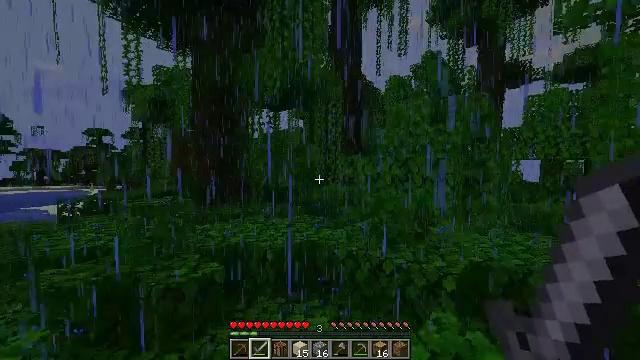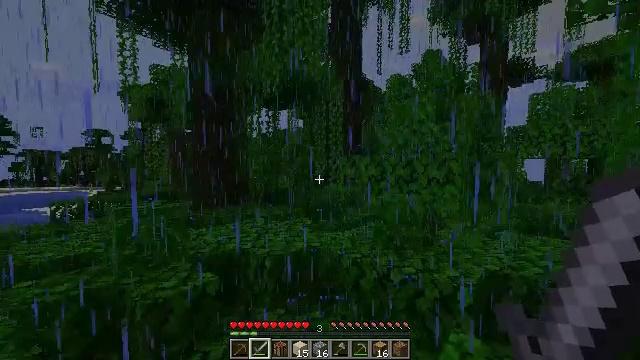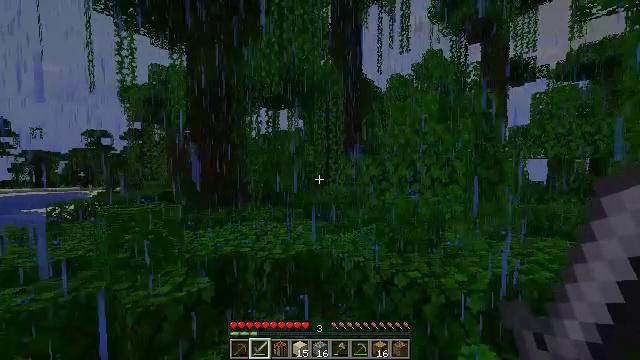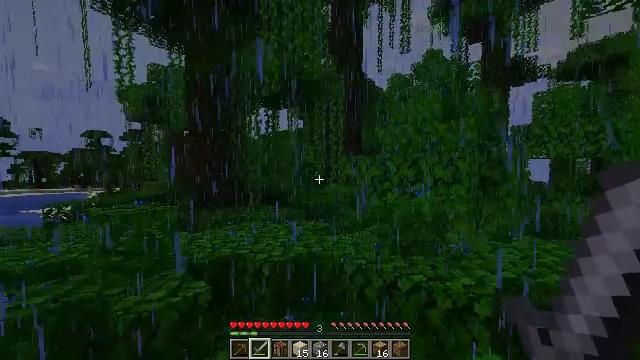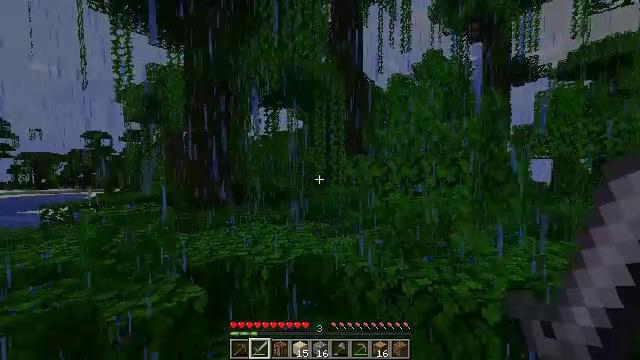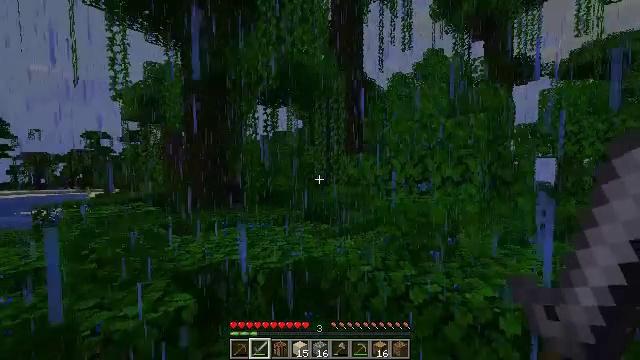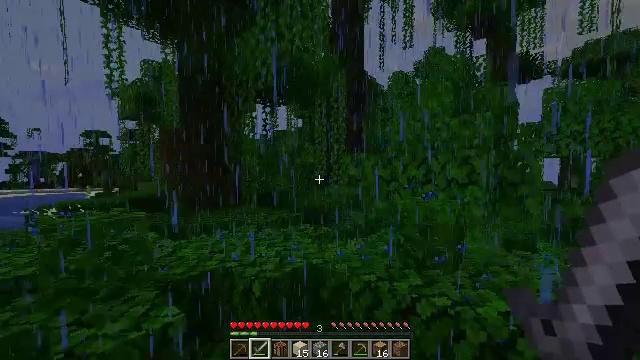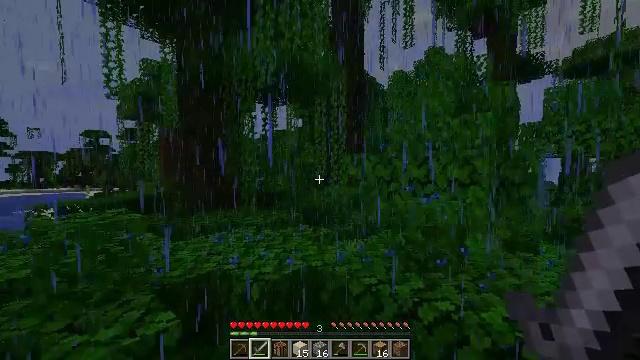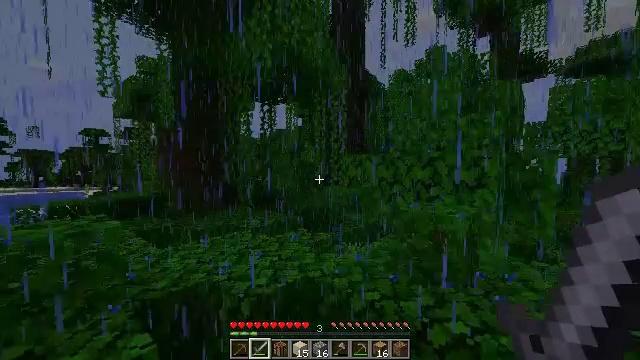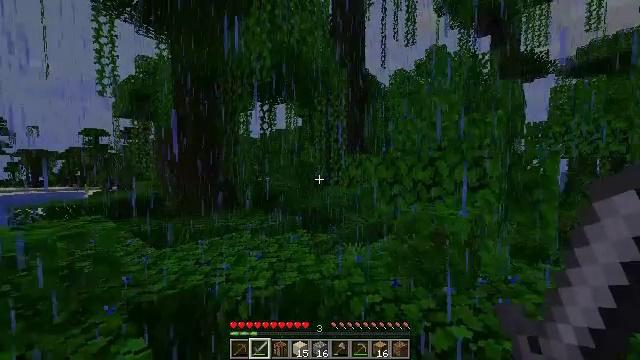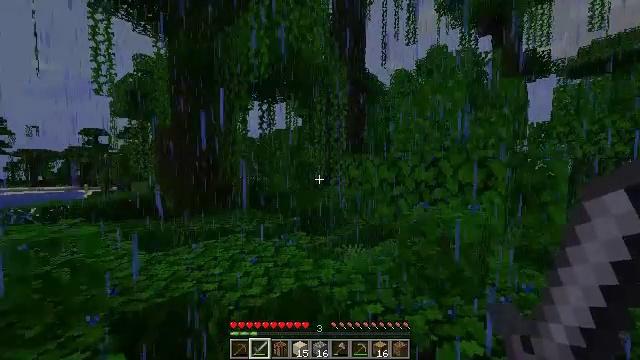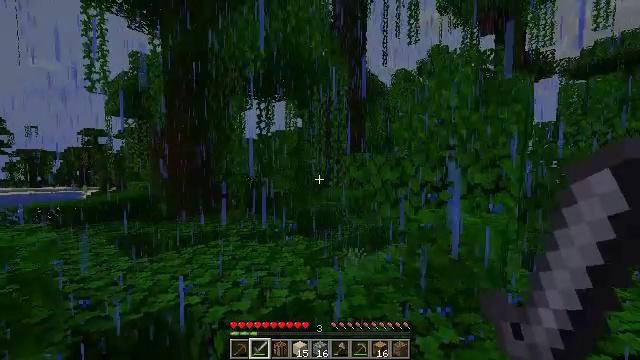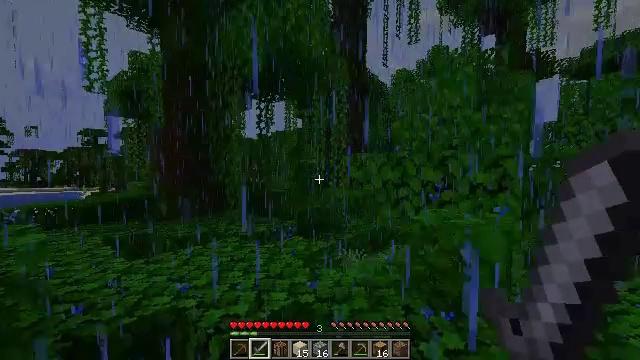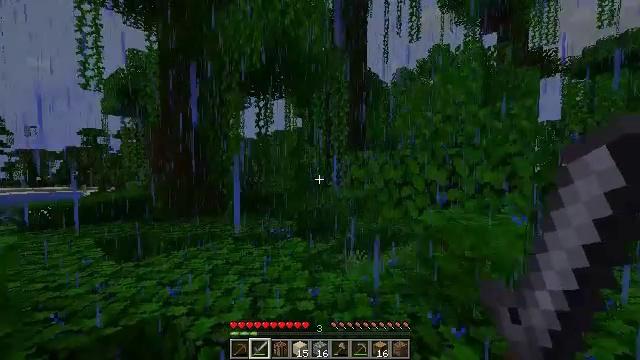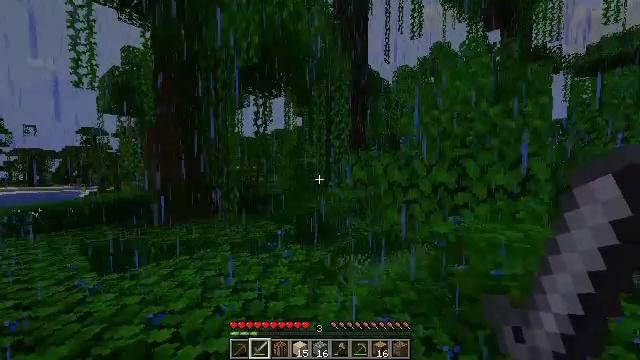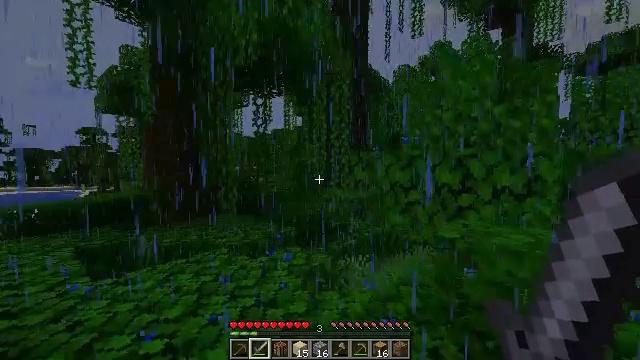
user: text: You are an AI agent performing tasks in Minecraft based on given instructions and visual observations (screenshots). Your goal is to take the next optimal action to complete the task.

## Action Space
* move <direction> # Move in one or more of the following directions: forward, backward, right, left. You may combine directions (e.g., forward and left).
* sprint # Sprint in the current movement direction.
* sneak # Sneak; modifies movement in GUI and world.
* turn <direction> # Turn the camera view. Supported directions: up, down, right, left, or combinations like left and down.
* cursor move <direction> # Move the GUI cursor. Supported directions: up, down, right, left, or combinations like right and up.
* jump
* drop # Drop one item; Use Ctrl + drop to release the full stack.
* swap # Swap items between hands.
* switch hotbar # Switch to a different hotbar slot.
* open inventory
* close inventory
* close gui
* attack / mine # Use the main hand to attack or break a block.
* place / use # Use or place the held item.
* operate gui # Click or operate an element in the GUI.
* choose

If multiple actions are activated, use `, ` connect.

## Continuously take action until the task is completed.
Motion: motion action
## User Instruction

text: Collect vines by mining them.
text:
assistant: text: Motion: move forward
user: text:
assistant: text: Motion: move forward
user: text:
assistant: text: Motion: move forward
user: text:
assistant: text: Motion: move forward
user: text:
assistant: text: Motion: move forward
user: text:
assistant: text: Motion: move forward
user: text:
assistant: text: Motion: move forward
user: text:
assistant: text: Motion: move forward
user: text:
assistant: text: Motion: move forward
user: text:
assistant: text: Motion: move forward
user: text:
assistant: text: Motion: move forward
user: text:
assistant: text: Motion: move forward
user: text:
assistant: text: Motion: move forward
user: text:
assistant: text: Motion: move forward
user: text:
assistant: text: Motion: move forward
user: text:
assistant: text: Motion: move forward
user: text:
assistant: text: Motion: move forward, jump
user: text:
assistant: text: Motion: move forward, jump
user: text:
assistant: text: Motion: move forward, jump
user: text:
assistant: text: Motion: move forward, jump
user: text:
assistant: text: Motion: move forward, jump
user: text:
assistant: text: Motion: move forward
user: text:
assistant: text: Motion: move forward
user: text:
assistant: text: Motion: move forward
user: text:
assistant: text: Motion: move forward
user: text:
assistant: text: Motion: move forward
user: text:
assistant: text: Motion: move forward
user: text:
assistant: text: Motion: move forward
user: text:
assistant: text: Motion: move forward
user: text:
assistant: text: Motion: move forward